Interaction volume radius: 10 \u00c5
Interaction volume height: 15 \u00c5
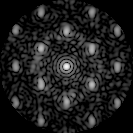
Disorder parameter: 0.4373